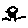
Label: tree